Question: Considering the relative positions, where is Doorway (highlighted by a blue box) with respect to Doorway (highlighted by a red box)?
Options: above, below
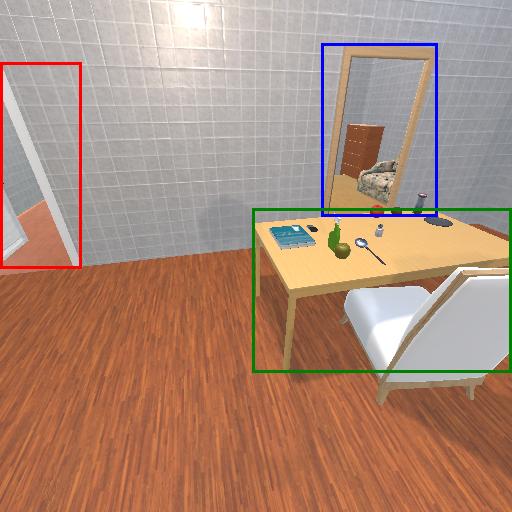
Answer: above